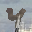
Label: 4